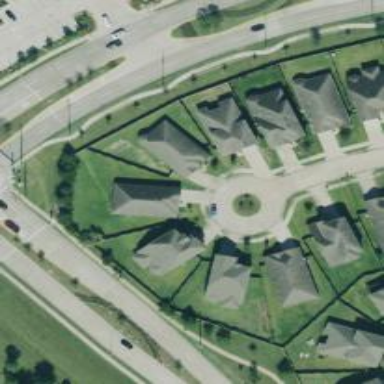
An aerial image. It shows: Turning circle on the road.